Field crop: maize
Growth stage: 2
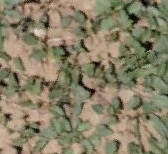
Species: convolvulus